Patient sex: M
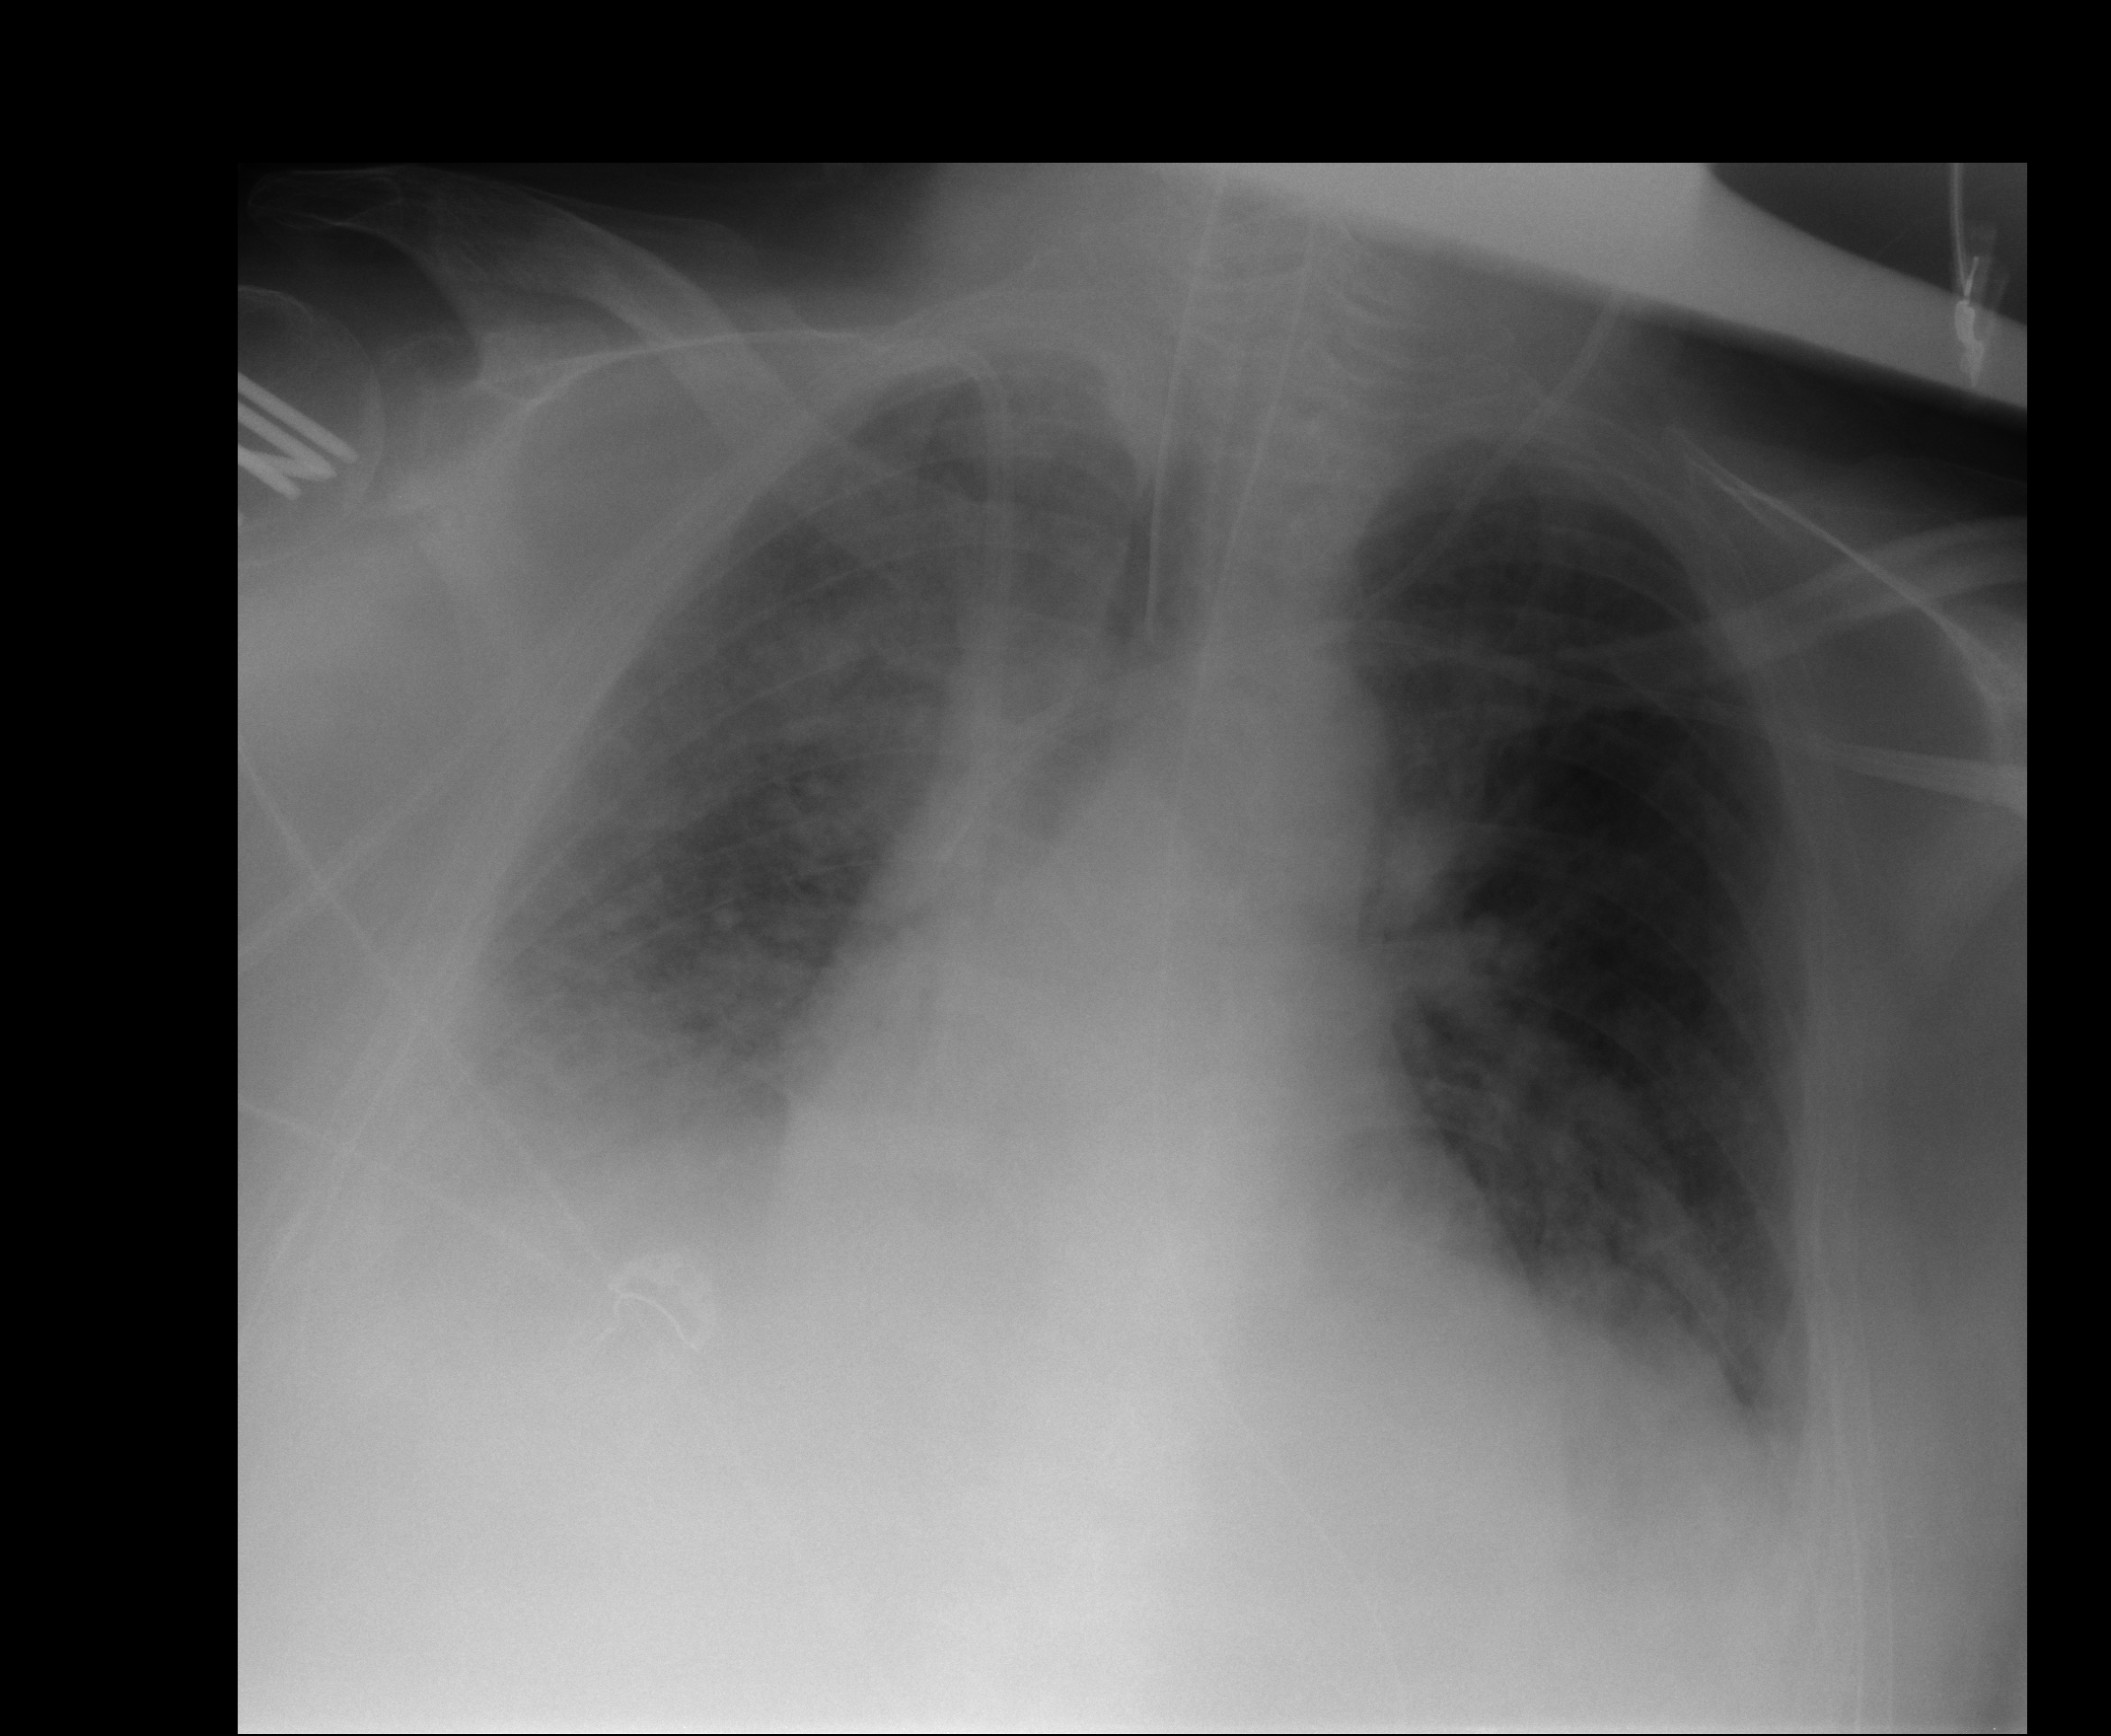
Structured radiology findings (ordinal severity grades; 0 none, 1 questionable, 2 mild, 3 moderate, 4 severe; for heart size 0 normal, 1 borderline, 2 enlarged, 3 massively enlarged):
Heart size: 2
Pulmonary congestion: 2
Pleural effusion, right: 3
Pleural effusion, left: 2
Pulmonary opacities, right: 2
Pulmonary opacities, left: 2
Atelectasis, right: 2
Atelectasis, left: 2